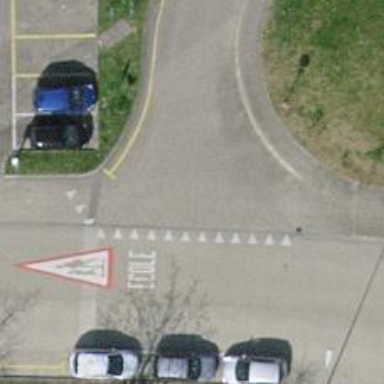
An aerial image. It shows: Asphalt footpath with unmarked crossing.